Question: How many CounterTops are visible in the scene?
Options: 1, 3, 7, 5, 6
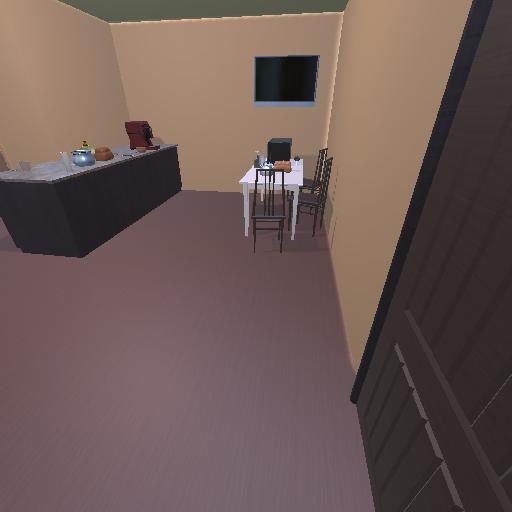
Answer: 1